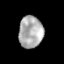
Tissue: prostate
Cell type: T cells
Senescence score: 0.3501
Nuclear area (px): 754
Mean DAPI intensity: 173.237